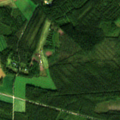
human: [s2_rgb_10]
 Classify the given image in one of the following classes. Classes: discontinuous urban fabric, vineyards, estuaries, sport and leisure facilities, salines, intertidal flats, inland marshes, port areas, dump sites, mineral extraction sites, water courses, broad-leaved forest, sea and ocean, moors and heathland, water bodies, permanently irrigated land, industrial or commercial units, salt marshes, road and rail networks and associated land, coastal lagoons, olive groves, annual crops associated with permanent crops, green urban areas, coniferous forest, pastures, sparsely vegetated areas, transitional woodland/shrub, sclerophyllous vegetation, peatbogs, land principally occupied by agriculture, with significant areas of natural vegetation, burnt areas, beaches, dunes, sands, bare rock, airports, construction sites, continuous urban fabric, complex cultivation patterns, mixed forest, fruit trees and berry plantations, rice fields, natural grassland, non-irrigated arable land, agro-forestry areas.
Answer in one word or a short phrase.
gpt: non-irrigated arable land, broad-leaved forest, coniferous forest, mixed forest, transitional woodland/shrub